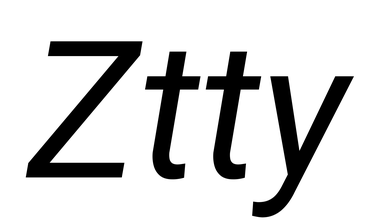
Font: Roboto-Italic_Italic